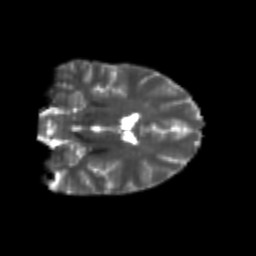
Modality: T2w
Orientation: coronal
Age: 26
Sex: female
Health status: healthy
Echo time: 0.074 s